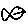
Label: fish